Interaction volume radius: 5 \u00c5
Interaction volume height: 15 \u00c5
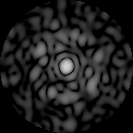
Disorder parameter: 0.7753